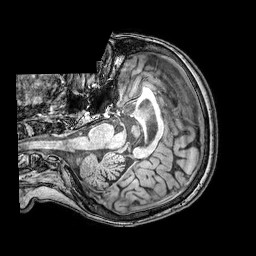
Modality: T1w
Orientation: axial
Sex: female
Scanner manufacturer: philips
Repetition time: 0.008127 s
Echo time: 0.00372 s